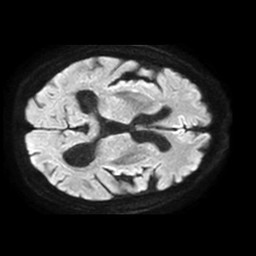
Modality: TRACE
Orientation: axial
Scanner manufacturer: philips
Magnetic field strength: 1.5 T
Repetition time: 3.504 s
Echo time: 0.07078 s